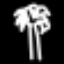
Label: palm tree